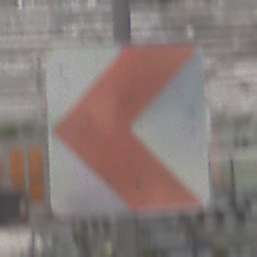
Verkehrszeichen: RichtungstafelnInKurvenKleinRechts
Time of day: Midday
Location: Roofed (Special)
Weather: Overcast
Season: NotSpecified
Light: Natural